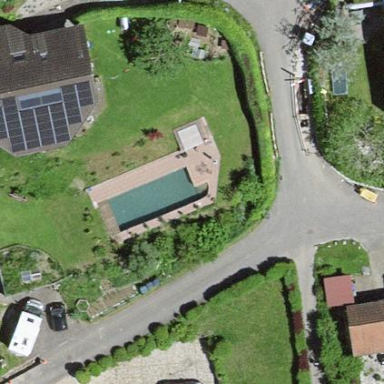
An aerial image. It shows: Swimming pool located in leisure land.